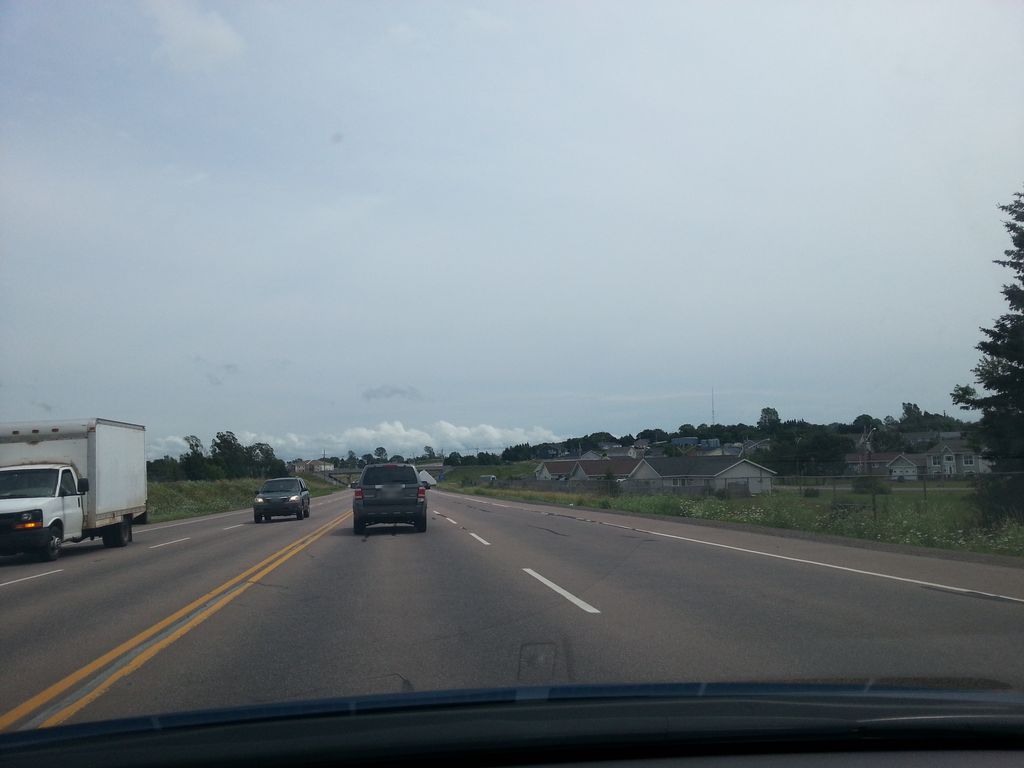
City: charlottetown